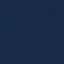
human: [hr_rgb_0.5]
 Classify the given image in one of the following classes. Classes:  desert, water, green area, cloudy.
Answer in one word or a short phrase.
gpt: water